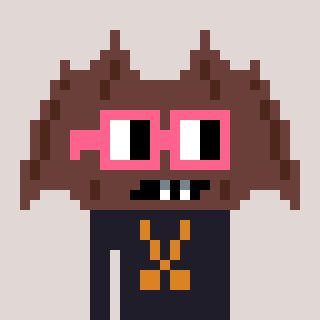
a pixel art character with square pink glasses, a bat-shaped head and a grayscale-colored body on a warm background